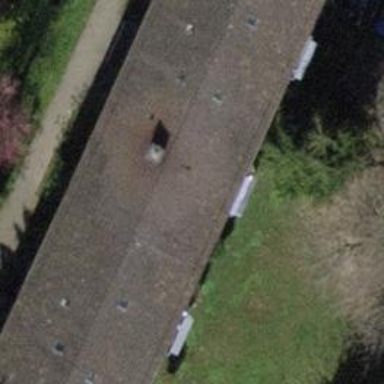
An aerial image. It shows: Apartments building with pitched roof.